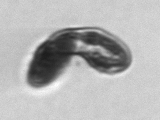
Label: Karenia